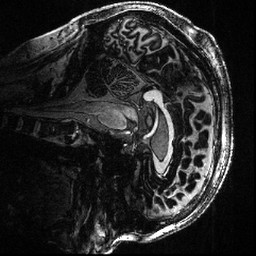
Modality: T1w
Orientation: sagittal
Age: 33
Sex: male
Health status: healthy
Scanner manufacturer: siemens
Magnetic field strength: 7 T
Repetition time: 4.3 s
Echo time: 0.00227 s